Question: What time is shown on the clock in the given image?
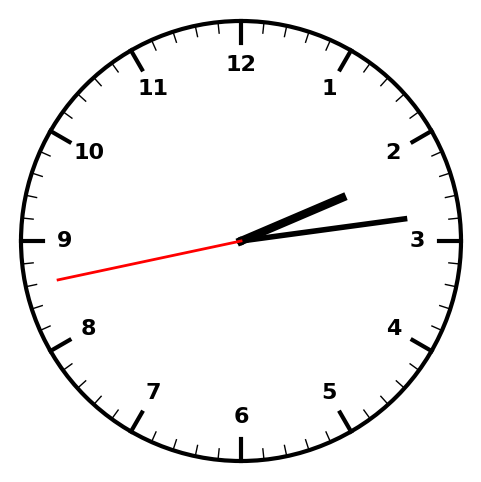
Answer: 02:13:43